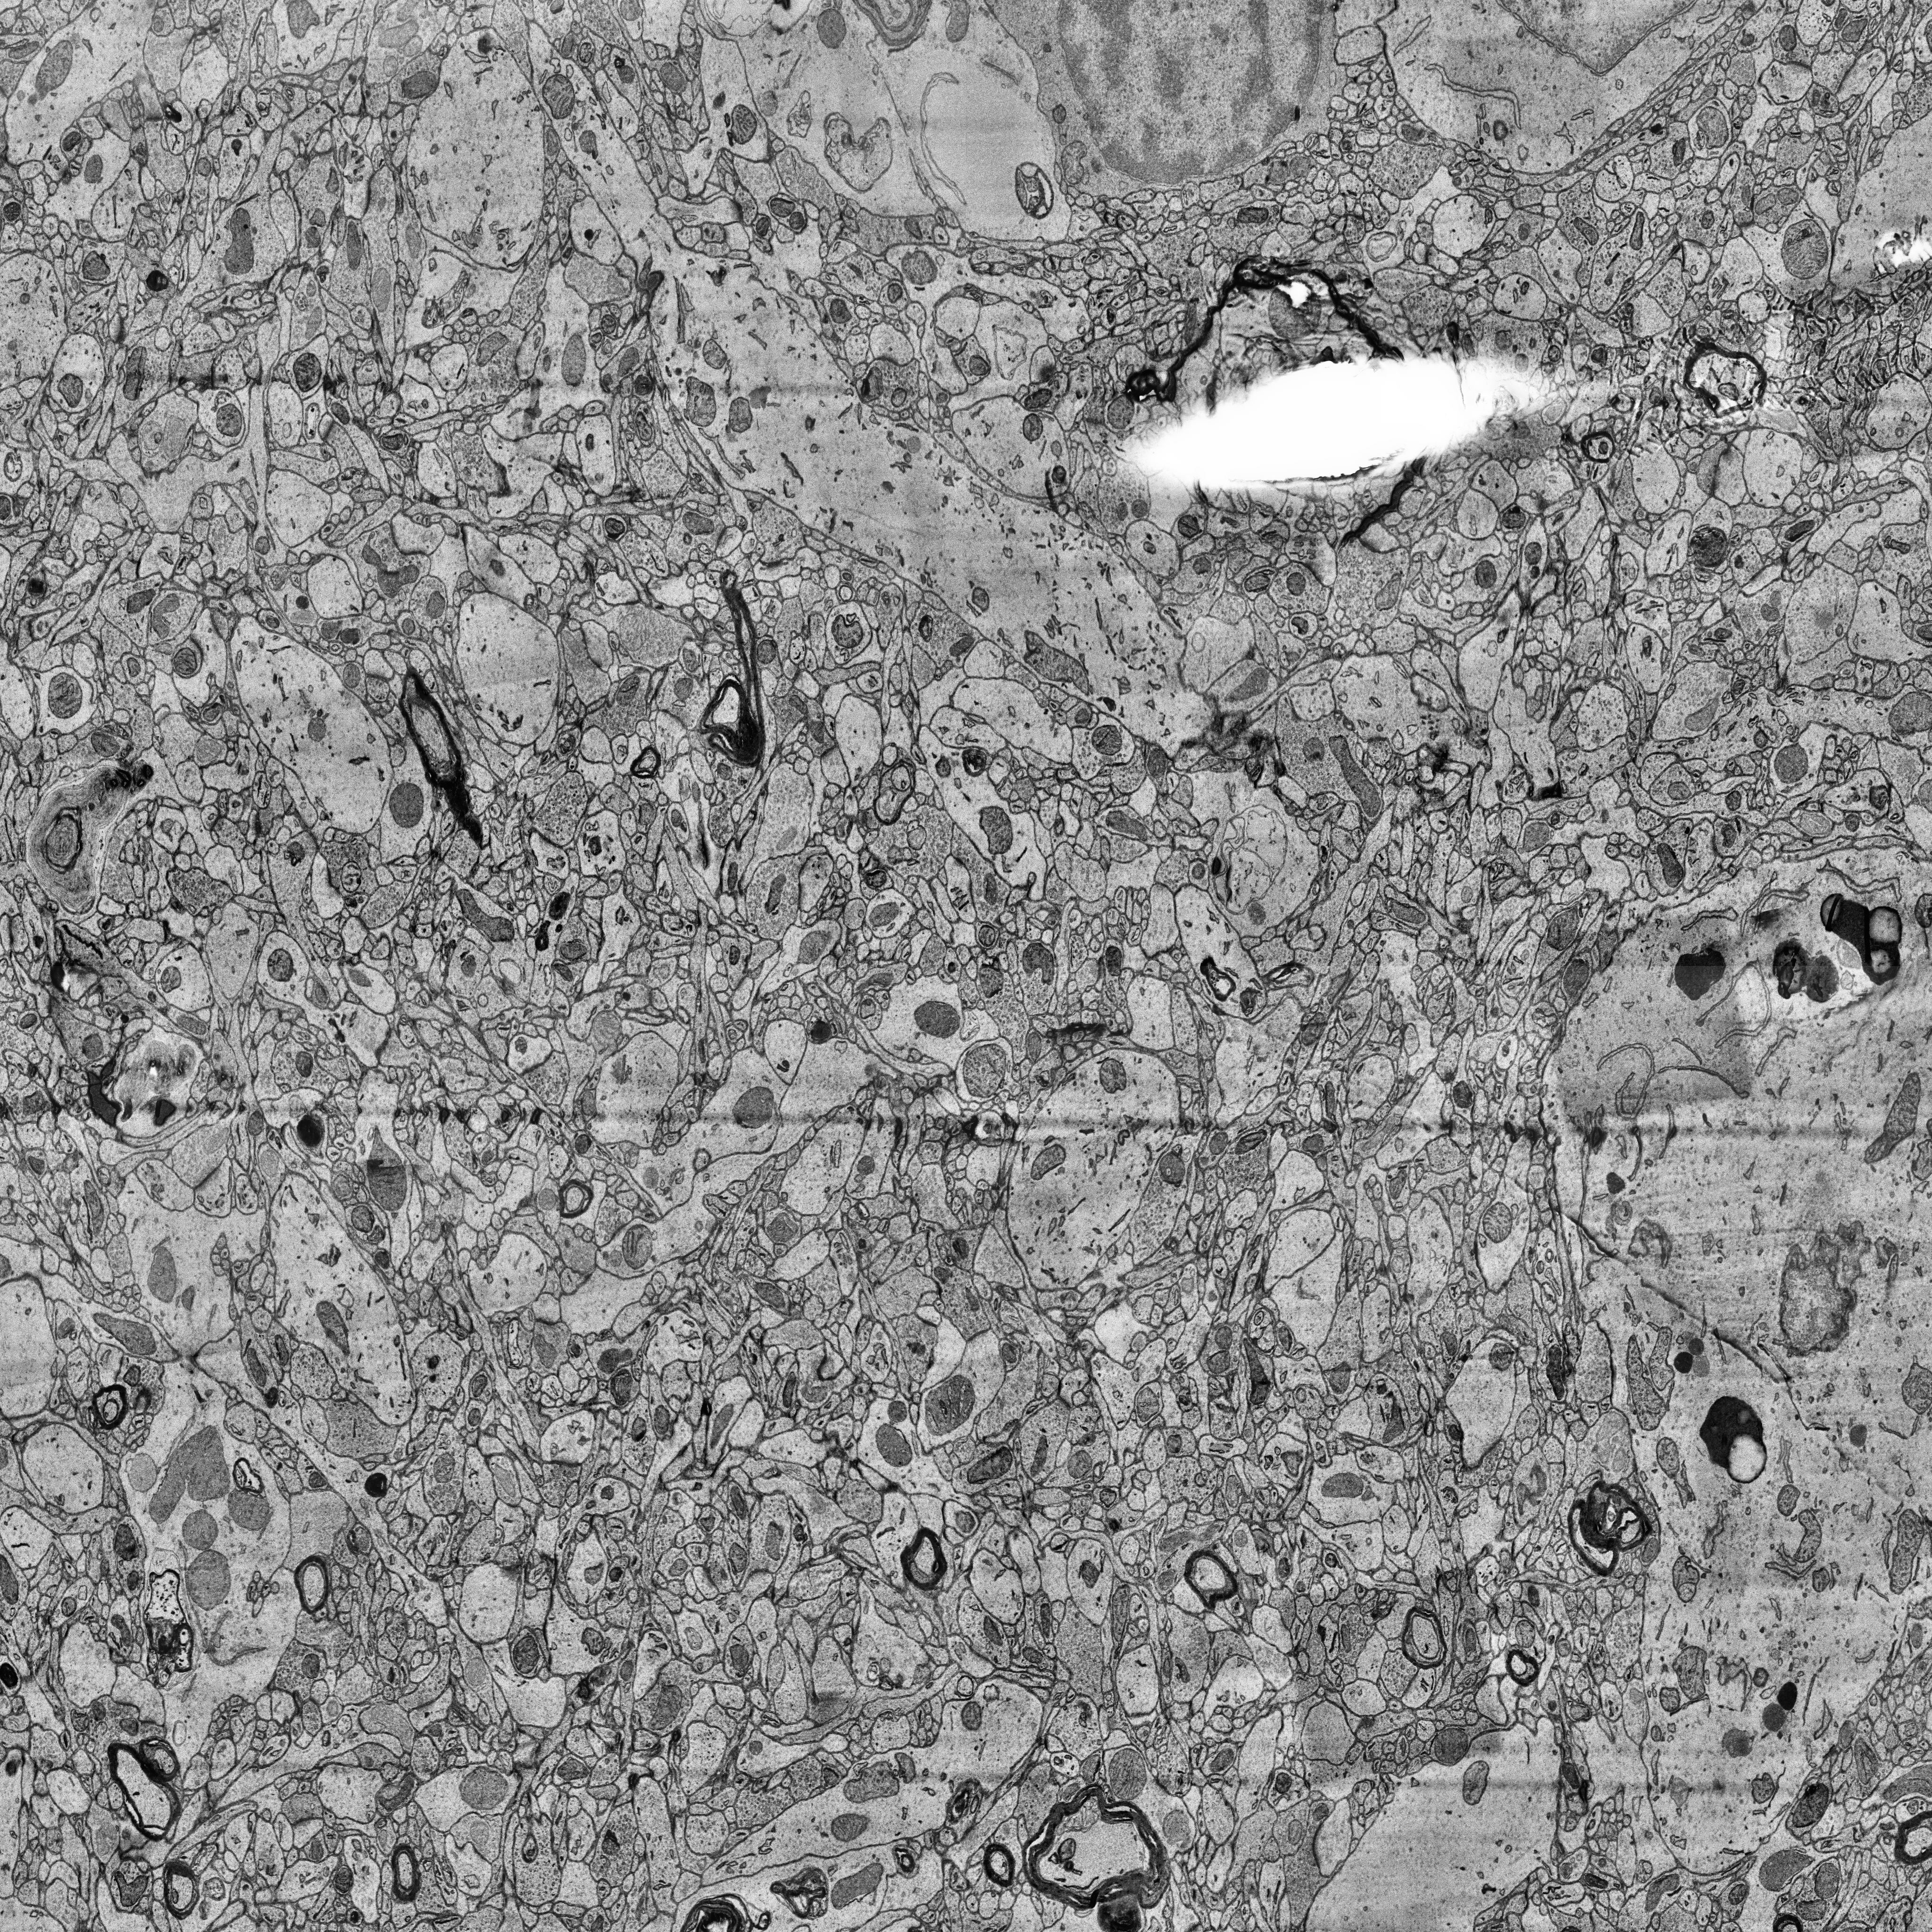
Electron microscopy slice of human cortex tissue
Slice depth (z): 199
Mitochondria instances in slice: 465